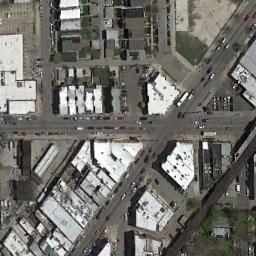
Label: intersection